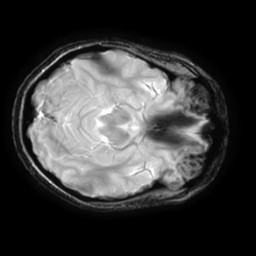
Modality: T2starw
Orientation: axial
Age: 22
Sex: female
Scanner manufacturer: ge
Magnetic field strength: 3 T
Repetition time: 0.65 s
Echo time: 0.02 s